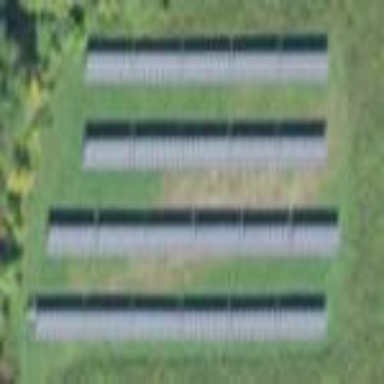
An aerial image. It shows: Solar power plant.